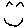
Label: smiley face